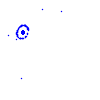
Particle: pion